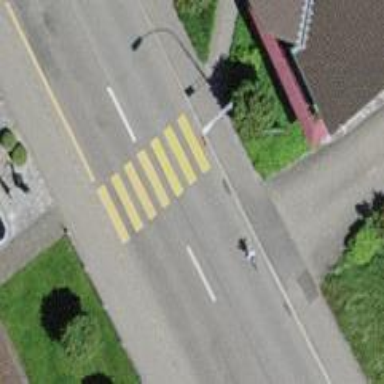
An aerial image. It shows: Zebra crossing on the road.